Field crop: maize
Growth stage: 2
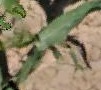
Species: maize